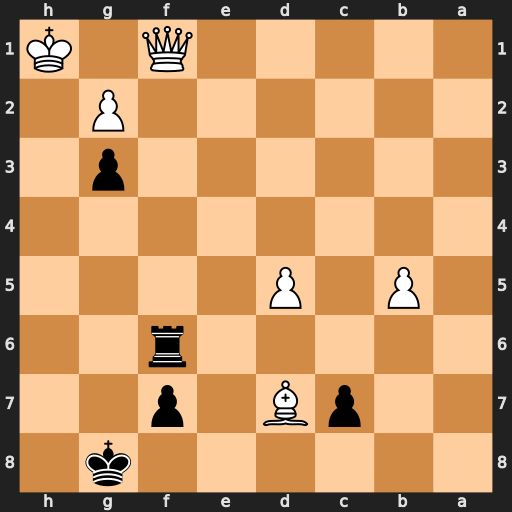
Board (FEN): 6k1/2pB1p2/5r2/1P1P4/8/6p1/6P1/5Q1K
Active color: b
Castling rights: -
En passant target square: -
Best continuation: Rxf1#